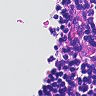
Metastatic tissue present: no